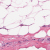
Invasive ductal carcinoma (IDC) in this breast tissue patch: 0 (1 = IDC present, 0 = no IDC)